Interaction volume radius: 5 \u00c5
Interaction volume height: 10 \u00c5
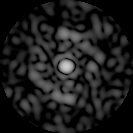
Disorder parameter: 0.8212